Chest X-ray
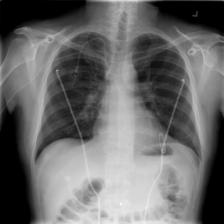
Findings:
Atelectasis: positive
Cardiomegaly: negative
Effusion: negative
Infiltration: positive
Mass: negative
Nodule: negative
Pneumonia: negative
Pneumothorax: negative
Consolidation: negative
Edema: negative
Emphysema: negative
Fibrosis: negative
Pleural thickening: negative
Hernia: negative